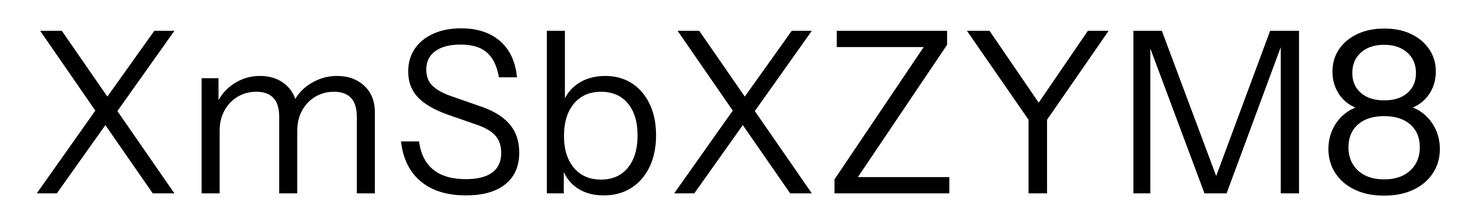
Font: InstrumentSans_Regular